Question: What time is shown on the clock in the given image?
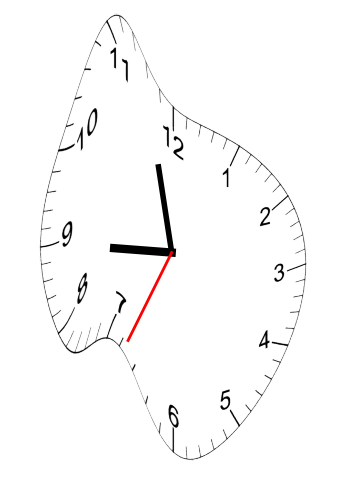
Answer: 08:57:34